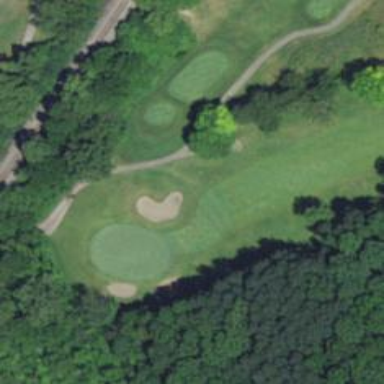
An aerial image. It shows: Golf path with asphalt surface.